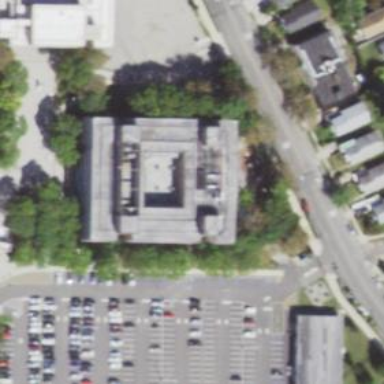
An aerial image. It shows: Public building.